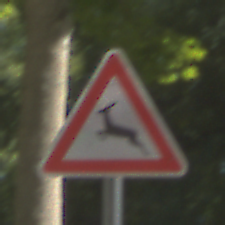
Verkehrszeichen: WildwechselRechts
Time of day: Midday
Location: Outdoor (RoadRail)
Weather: Clear
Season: NotSpecified
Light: Natural